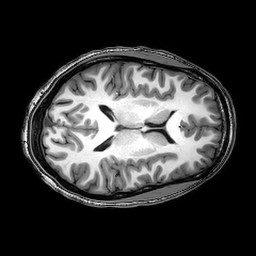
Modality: T1w
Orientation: axial
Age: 24
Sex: female
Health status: healthy
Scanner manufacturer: philips
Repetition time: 0.00817 s
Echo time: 0.00376 s